Field crop: tomato
Growth stage: 1
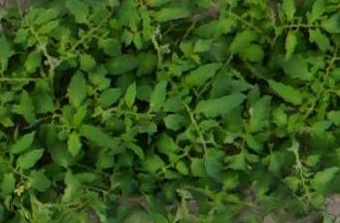
Species: tomato